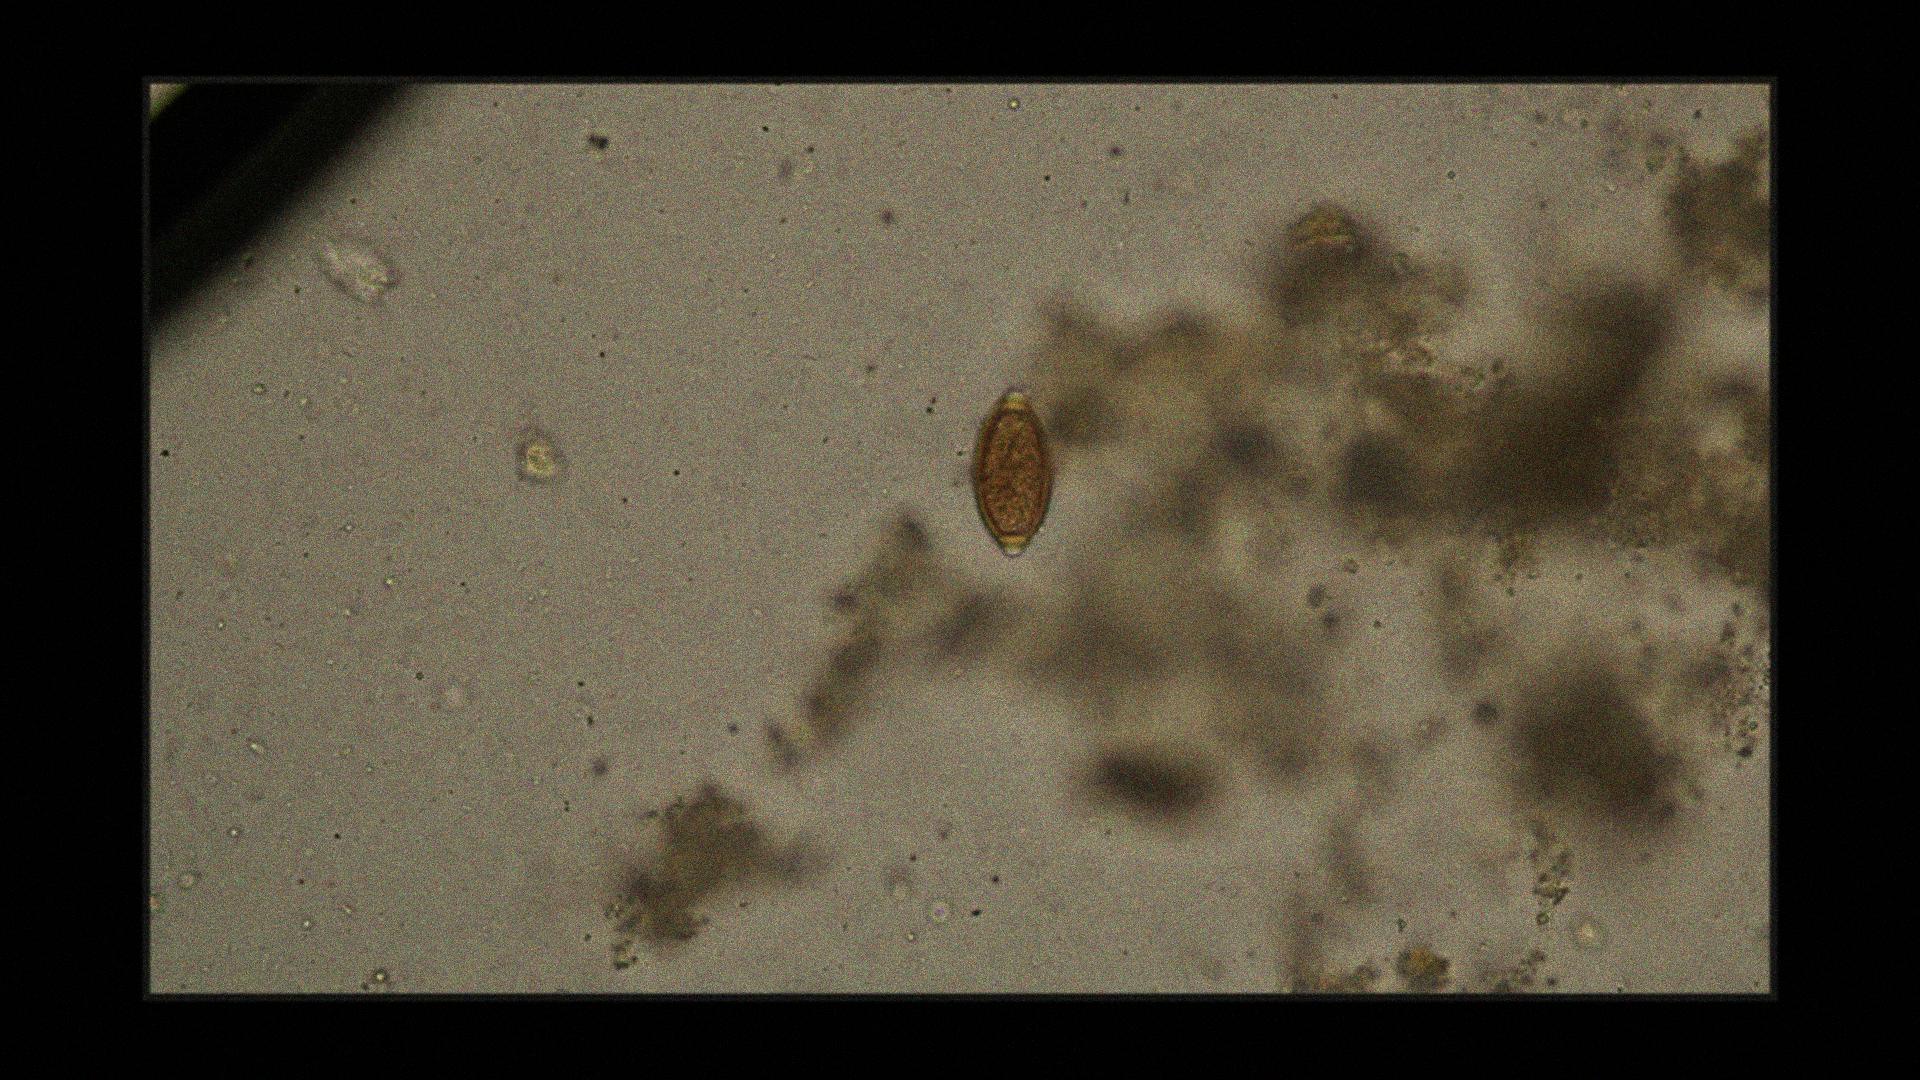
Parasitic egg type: Trichuris trichiura